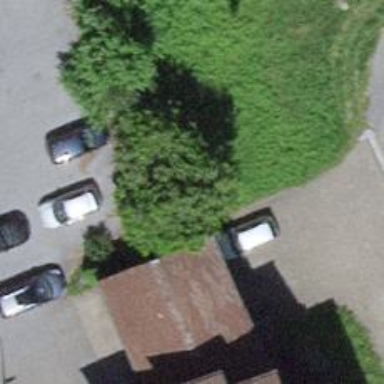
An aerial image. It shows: Retaining wall.